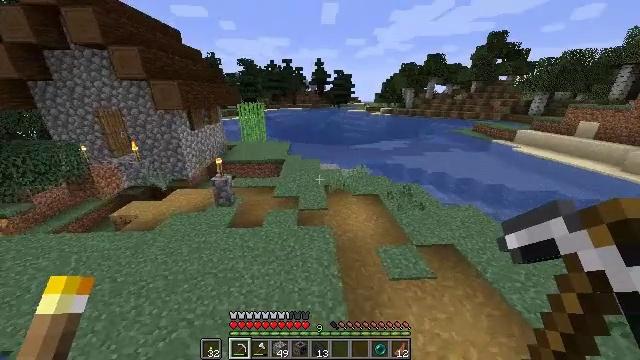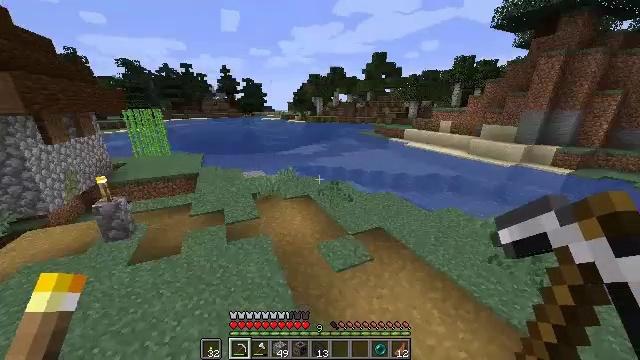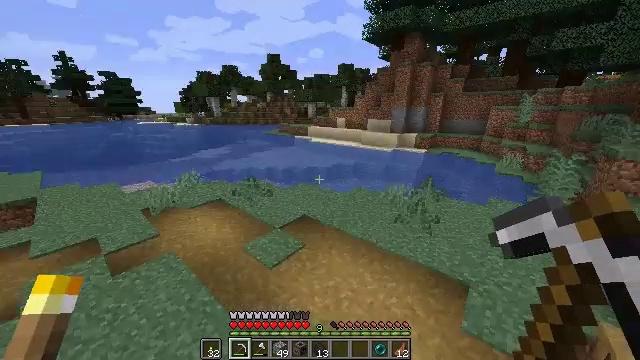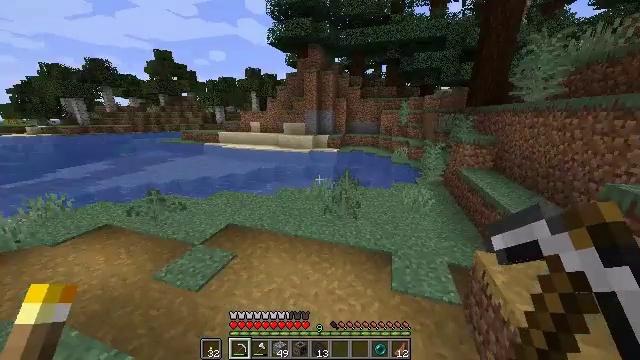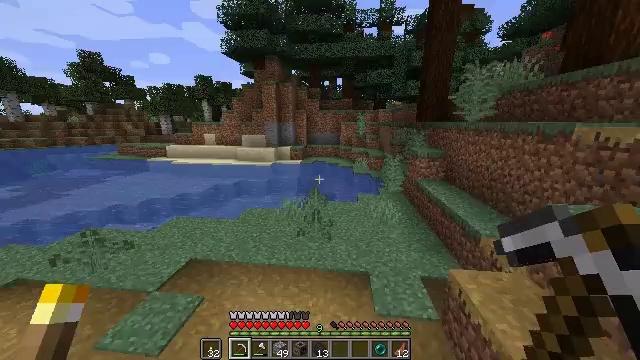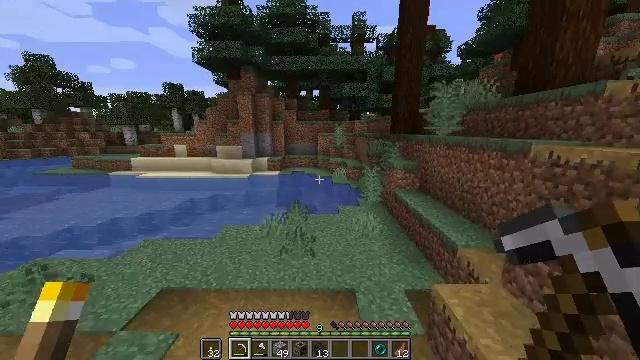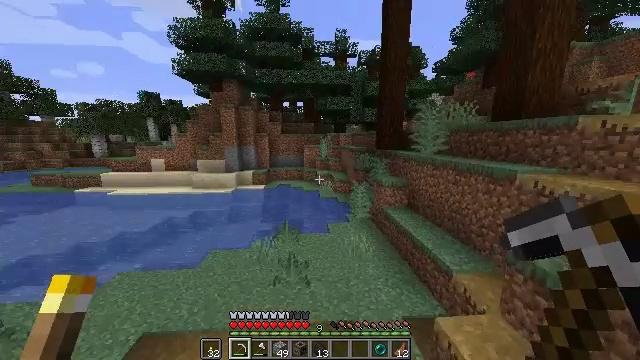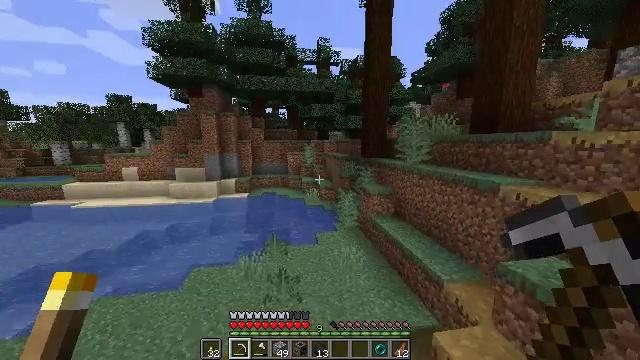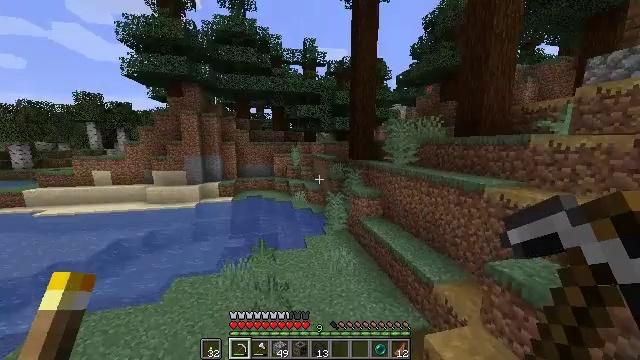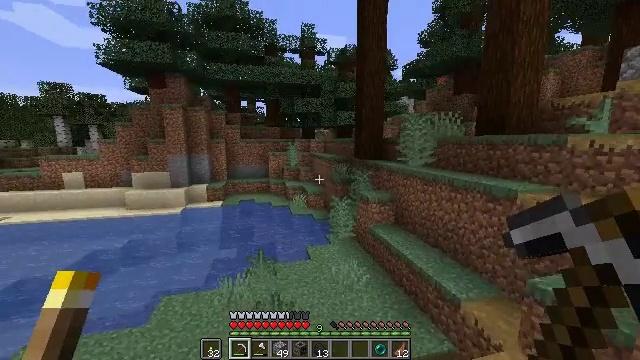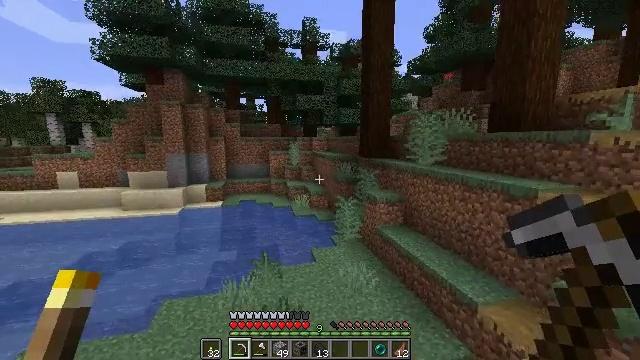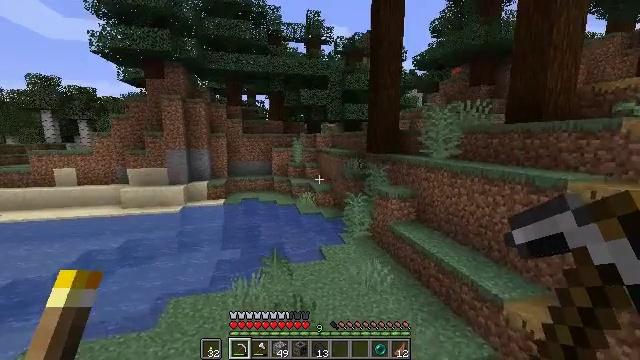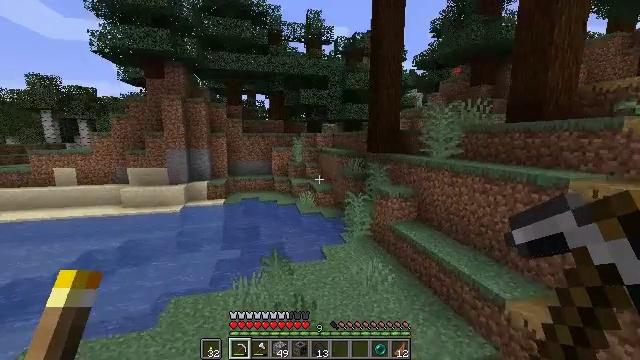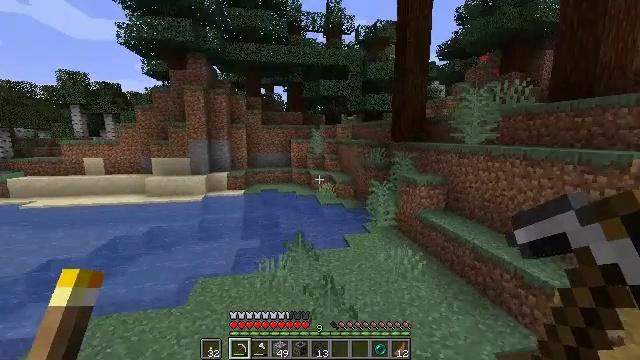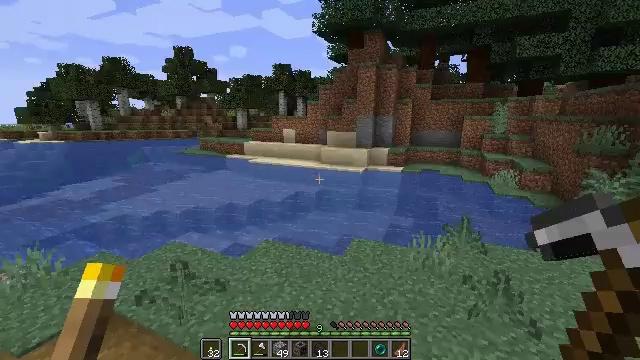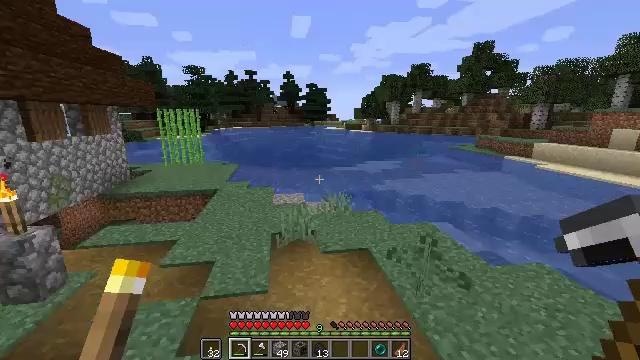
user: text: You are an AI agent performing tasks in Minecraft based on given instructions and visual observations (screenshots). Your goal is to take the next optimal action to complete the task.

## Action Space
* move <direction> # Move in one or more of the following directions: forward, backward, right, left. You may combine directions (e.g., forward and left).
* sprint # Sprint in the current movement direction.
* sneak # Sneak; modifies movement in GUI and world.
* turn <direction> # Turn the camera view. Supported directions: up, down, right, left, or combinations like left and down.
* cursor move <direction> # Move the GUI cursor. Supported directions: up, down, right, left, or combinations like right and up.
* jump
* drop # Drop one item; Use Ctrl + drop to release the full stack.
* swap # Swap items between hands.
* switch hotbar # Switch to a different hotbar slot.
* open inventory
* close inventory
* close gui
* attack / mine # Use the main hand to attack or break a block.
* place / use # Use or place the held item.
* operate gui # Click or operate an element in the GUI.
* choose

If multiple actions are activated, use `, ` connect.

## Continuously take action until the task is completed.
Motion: motion action
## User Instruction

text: Destroy the spruce leaves to get sticks and saplings.
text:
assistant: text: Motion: move forward and move left, sprint, turn right and up
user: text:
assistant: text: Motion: move forward and move left, sprint, turn right, jump
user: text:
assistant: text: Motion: move forward and move left, sprint, turn right and up, jump
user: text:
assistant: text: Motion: move forward and move left, sprint, turn right and up, jump
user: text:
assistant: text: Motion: move forward and move left, sprint, turn right and up, jump
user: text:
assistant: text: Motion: move forward and move left, sprint, turn right and up, jump
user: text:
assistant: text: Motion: move left, sprint, turn right and up, jump
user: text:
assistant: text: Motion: move left, sprint, turn right, jump
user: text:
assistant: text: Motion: move left, sprint, jump
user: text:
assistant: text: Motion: move left, sprint, jump
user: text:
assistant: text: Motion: move left, sprint, jump
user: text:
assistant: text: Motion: move left, sprint, jump
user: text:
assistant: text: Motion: move left, sprint, turn left, jump
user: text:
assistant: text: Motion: move forward and move left, sprint, turn left and down
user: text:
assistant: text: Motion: move forward and move left, sprint, turn left
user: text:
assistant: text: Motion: move forward and move left, sprint, turn left
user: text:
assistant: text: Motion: move forward and move left, sprint, turn left
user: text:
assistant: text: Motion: move forward and move left, sprint
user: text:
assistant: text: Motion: move forward and move left, sprint, jump
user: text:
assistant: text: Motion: move forward and move left, sprint, turn left, jump
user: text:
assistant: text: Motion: move forward and move left, sprint, jump
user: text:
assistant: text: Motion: move forward and move left, sprint, jump
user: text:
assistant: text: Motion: move forward, sprint, jump
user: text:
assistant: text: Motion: move forward, sprint, jump
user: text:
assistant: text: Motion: move forward, sprint, jump
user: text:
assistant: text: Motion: move forward, sprint, jump
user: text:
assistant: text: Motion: move forward, sprint, jump
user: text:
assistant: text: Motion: move forward, sprint, turn down
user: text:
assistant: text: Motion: move forward, sprint, turn left and down
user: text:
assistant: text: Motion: move forward, sprint, turn left and down